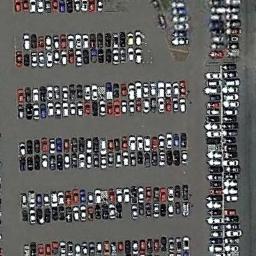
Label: parking_lot